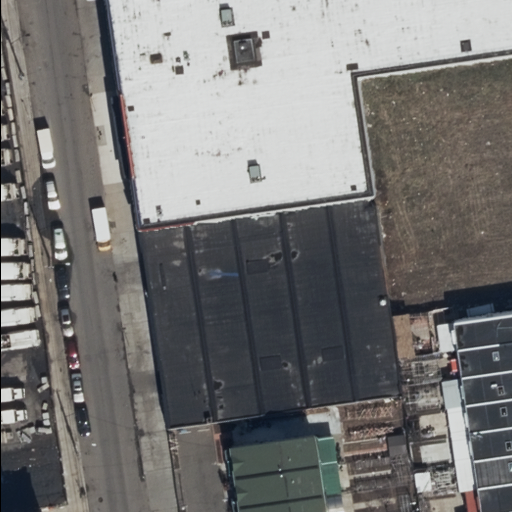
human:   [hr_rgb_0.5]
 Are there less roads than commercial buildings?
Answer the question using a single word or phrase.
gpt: no

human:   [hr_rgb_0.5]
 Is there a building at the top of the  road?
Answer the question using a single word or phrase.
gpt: yes

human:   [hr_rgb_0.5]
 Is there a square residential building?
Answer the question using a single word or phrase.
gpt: no

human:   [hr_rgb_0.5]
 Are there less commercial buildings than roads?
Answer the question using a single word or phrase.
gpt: yes

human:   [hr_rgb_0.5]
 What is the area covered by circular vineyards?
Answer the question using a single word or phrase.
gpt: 0m2

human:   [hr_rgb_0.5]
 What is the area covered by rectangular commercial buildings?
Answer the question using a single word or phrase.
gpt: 0m2

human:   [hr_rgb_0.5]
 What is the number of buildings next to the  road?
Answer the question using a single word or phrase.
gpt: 12

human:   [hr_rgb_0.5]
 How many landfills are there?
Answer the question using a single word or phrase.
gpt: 0

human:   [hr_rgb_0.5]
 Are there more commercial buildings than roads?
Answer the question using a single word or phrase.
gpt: no

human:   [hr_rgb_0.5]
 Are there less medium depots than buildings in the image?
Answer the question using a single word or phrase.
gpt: yes

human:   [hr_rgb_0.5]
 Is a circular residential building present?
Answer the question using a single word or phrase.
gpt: no

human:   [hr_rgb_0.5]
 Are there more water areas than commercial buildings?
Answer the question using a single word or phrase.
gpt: no

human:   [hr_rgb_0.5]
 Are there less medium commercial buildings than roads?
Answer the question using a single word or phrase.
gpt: yes

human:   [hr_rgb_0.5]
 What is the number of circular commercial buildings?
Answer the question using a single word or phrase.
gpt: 0

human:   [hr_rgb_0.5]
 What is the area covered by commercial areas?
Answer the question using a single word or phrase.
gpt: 0m2

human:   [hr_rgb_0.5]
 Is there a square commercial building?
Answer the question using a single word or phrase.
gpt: no

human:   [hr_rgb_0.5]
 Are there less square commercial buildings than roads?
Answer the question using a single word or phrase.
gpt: yes

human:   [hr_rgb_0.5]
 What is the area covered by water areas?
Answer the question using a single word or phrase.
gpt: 0m2

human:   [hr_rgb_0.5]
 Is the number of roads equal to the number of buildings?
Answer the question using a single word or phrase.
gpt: no

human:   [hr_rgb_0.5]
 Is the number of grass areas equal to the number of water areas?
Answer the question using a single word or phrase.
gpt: yes

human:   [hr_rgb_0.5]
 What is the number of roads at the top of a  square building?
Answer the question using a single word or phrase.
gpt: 0

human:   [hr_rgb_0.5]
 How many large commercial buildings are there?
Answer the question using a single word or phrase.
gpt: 0

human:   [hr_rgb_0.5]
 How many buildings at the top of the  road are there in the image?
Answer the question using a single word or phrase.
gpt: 1

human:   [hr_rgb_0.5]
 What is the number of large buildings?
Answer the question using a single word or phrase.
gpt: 1

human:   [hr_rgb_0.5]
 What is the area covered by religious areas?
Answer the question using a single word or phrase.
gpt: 0m2

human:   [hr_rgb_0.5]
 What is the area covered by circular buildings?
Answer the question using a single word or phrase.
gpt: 0m2

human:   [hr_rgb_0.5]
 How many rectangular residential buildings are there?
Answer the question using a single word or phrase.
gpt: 11

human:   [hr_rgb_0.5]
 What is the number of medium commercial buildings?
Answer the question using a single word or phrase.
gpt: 0

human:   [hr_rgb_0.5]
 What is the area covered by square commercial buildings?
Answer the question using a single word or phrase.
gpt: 0m2

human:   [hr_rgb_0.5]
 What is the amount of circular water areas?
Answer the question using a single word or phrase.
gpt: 0

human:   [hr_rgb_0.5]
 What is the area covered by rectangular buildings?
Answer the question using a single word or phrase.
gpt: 780m2

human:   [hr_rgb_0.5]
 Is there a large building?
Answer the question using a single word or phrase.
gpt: yes

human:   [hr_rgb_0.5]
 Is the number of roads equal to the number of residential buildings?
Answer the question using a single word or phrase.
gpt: no

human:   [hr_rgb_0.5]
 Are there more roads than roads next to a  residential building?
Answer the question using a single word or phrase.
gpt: no

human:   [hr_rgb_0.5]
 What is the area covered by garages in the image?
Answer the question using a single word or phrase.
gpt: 0m2

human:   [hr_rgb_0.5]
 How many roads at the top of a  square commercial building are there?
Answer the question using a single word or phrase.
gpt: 0